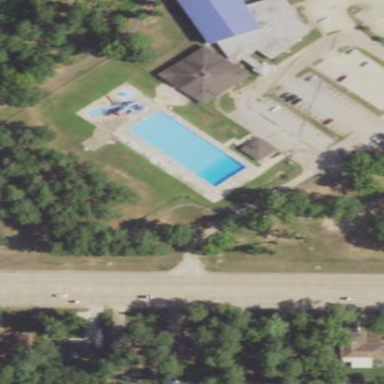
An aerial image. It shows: Sports center specializing in swimming activities located on leisure land.